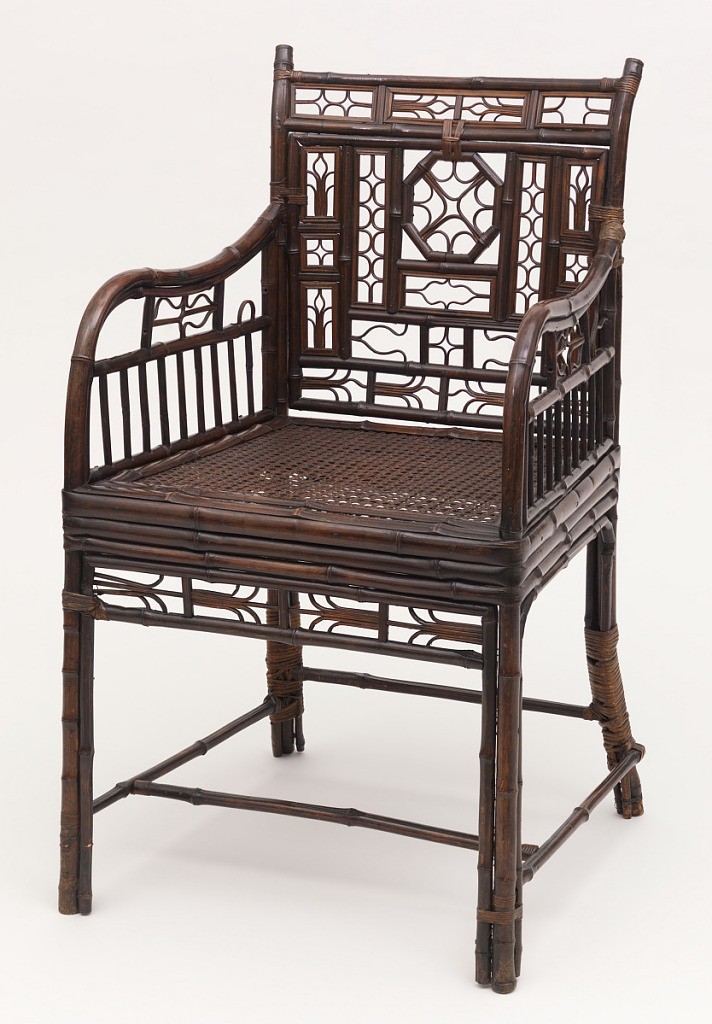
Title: Chinese Export Armchair
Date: ca. 1815
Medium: bamboo, caning
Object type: armchair
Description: Armchair, square in plan, constructed entirely of bamboo except for caned seat. Back designed with small rectangular openings, each filled with tiny open motif. Similar worked details beneath armrest and along front rail. Varnished dark brown.